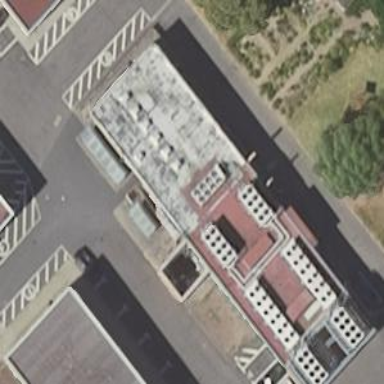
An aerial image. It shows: Service building.